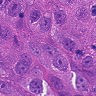
Metastatic tissue present: yes